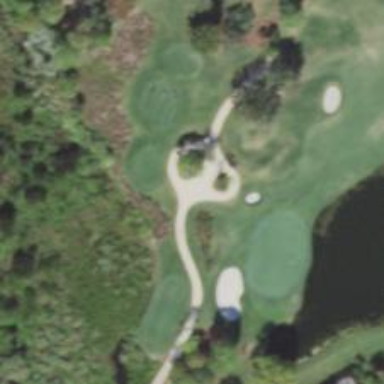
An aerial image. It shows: Path for both road and golf.